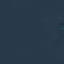
Label: SeaLake